Field crop: tomato
Growth stage: 1
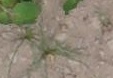
Species: cyperus